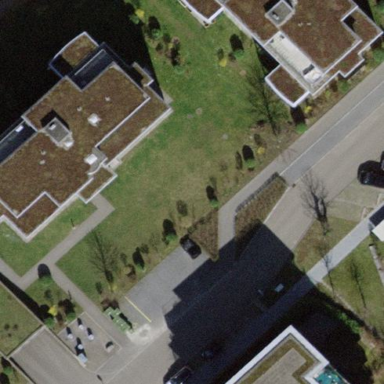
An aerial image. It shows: Flat roofed building.